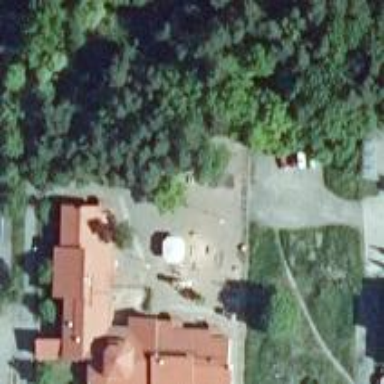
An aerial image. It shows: Kindergarten building.